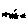
Label: star